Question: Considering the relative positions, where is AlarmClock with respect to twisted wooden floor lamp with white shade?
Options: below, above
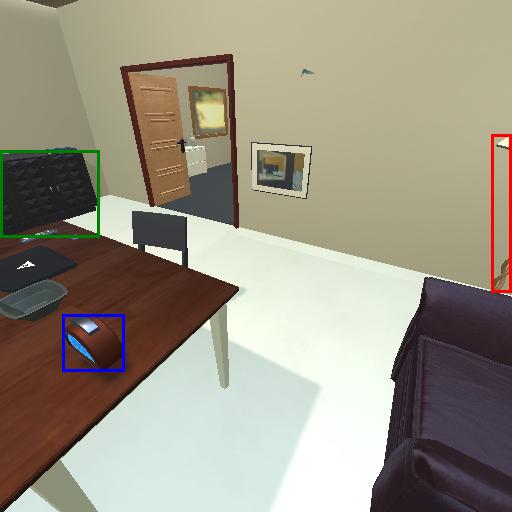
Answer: below